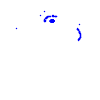
Particle: kaon